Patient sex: M
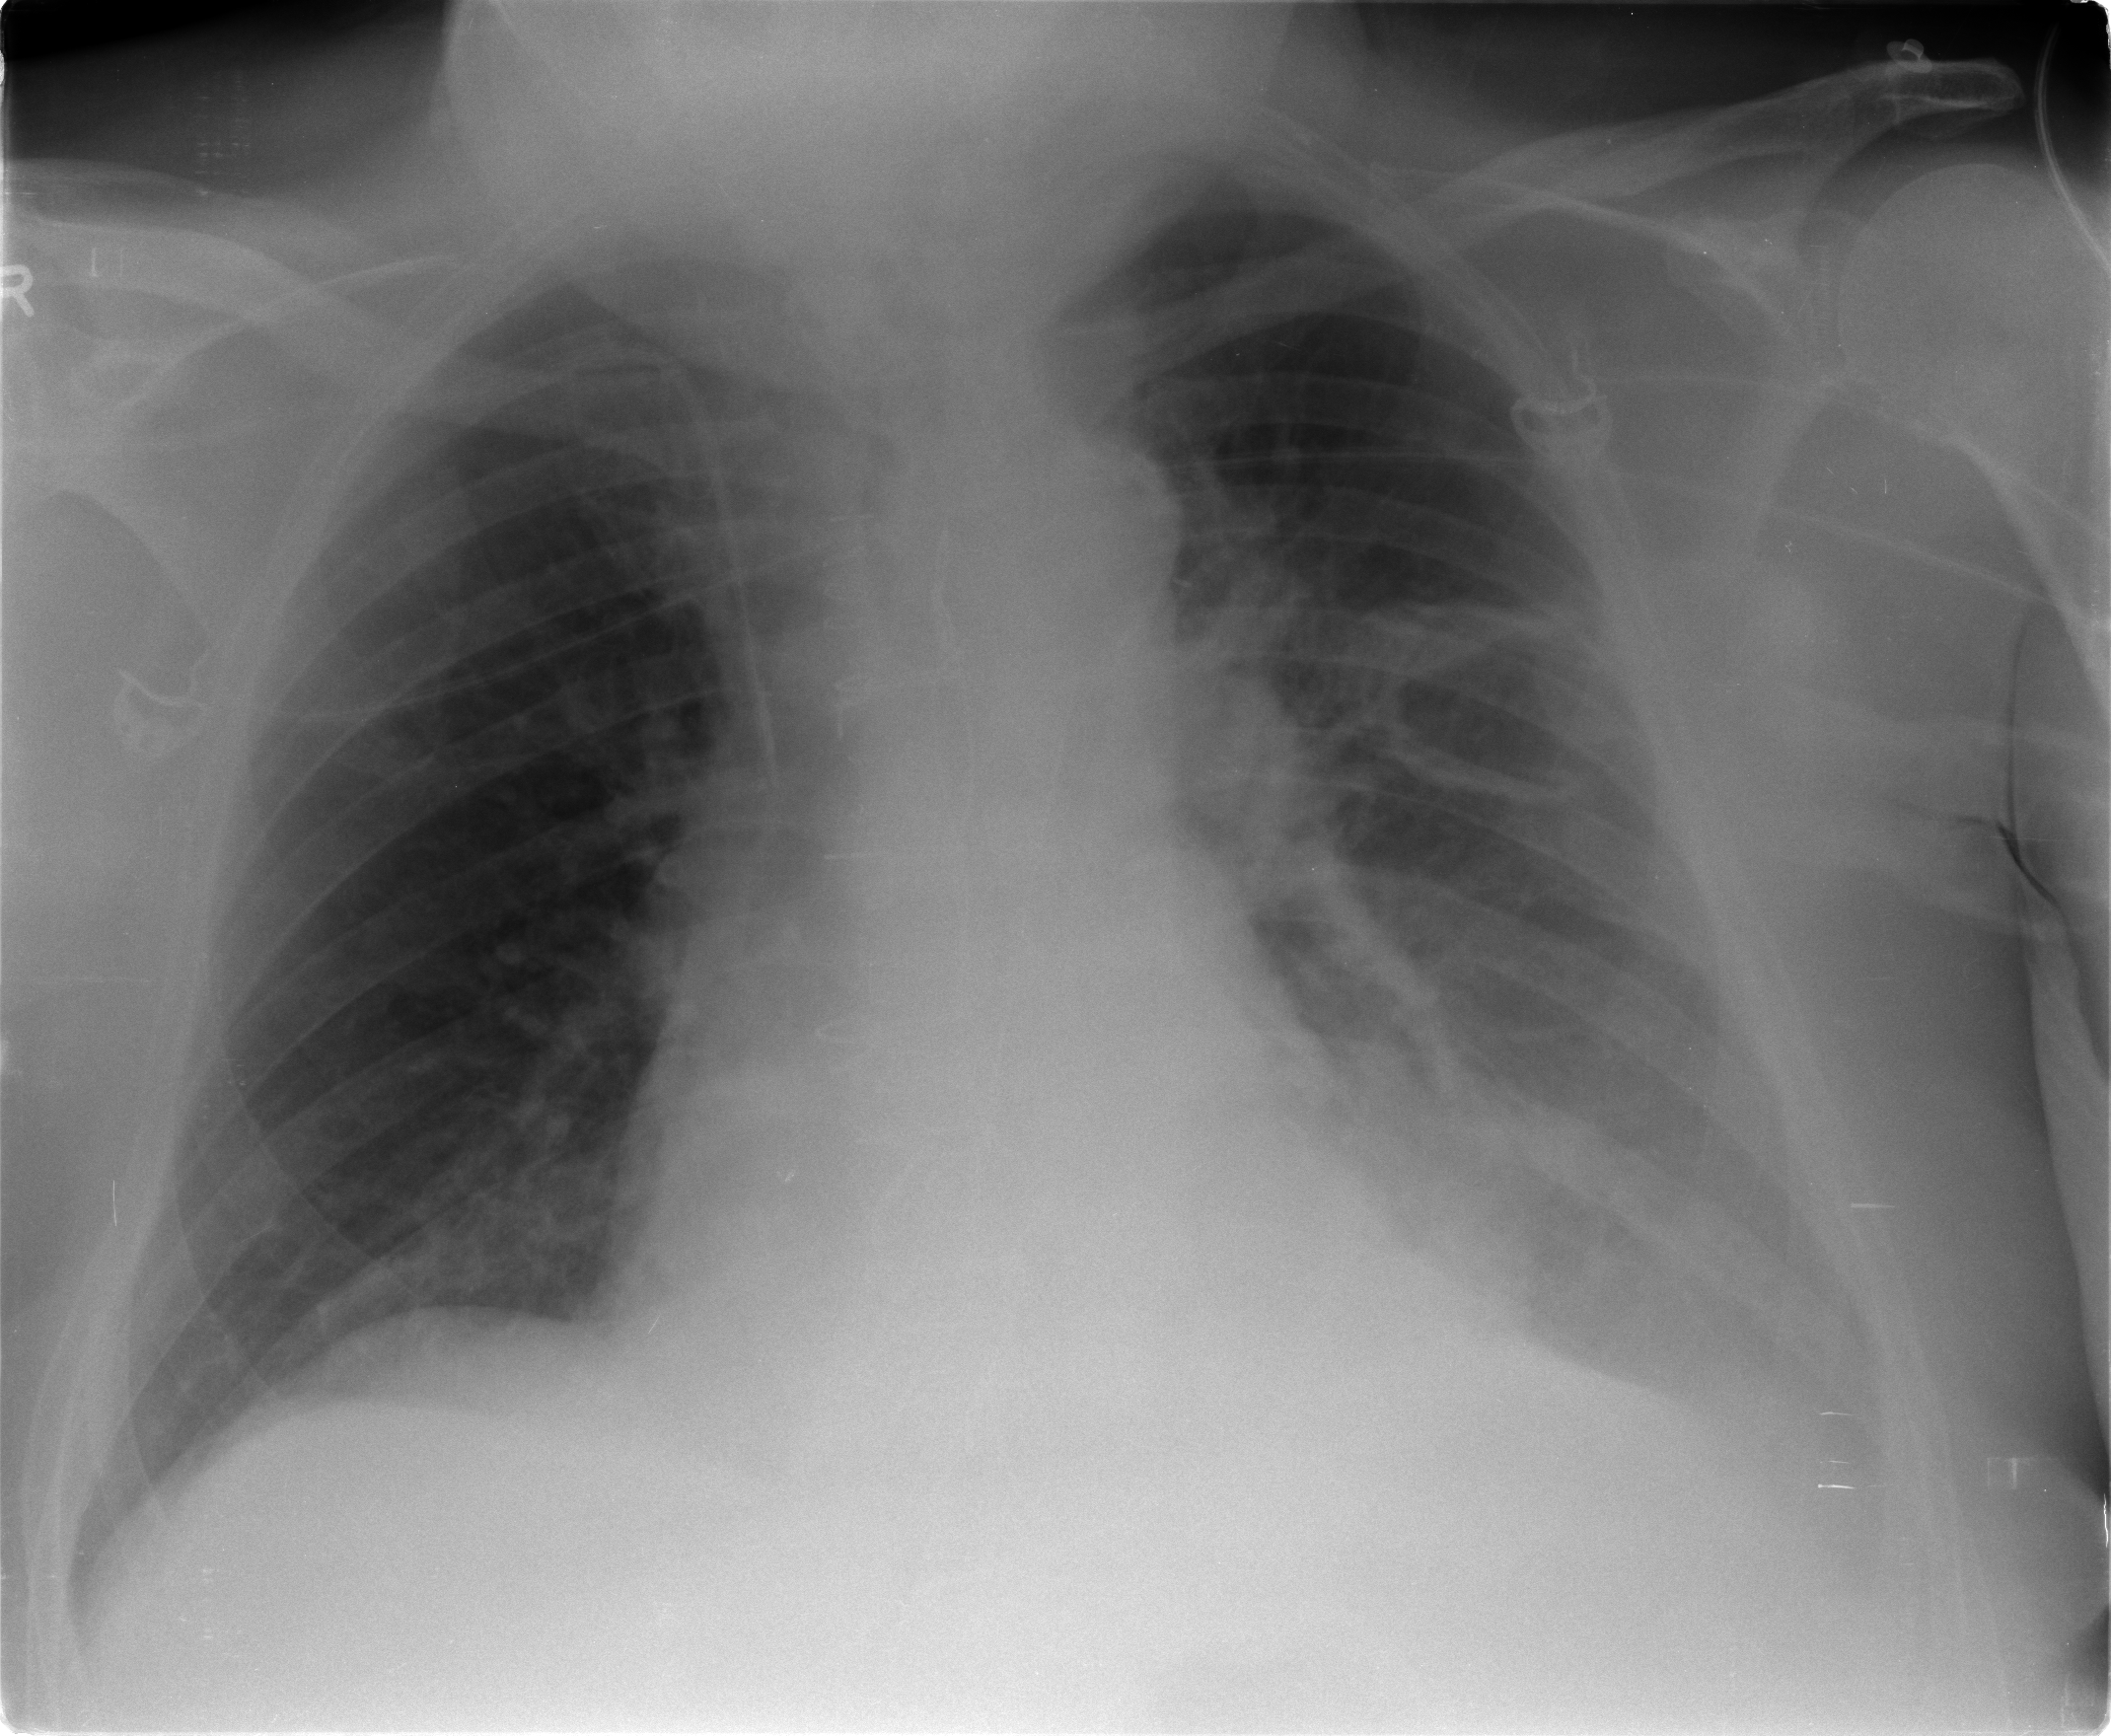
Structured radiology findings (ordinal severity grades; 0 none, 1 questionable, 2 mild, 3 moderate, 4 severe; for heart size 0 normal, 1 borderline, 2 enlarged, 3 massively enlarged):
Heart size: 2
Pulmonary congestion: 0
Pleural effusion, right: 0
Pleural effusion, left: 2
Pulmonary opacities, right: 0
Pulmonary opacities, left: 0
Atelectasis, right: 0
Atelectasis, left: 0